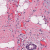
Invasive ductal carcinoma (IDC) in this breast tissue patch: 0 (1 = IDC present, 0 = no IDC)